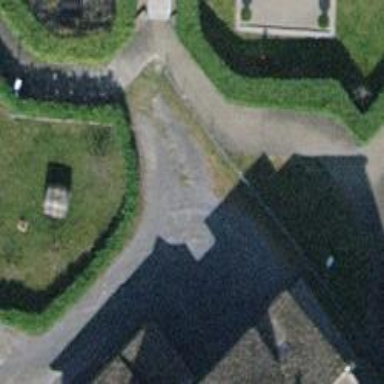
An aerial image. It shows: Footway made of paving stones.